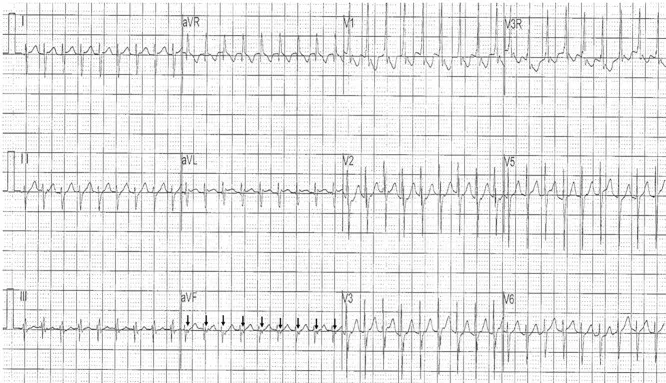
The initial 12-lead electrocardiogram showed regular tachycardia with a heart rate of 210 bpm, a slightly wide QRS duration of 72 ms, a superior QRS axis of 223a right bundle branch block (RBBB) pattern. Reverse P' waves (arrow) were identified in lead aVF, indicating the presence of 1:1 ventriculoatrial (VA) retrograde conduction.
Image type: electrography (ekg)